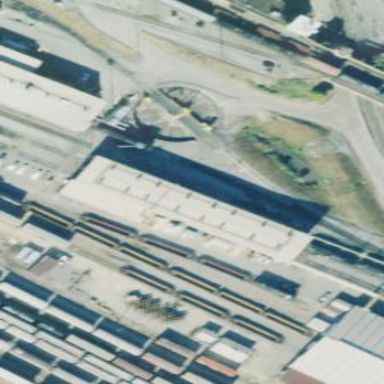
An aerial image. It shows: Workshop building located near railway.